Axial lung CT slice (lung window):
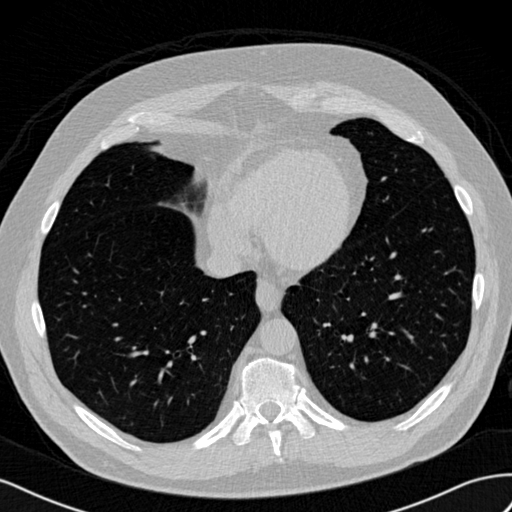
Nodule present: no